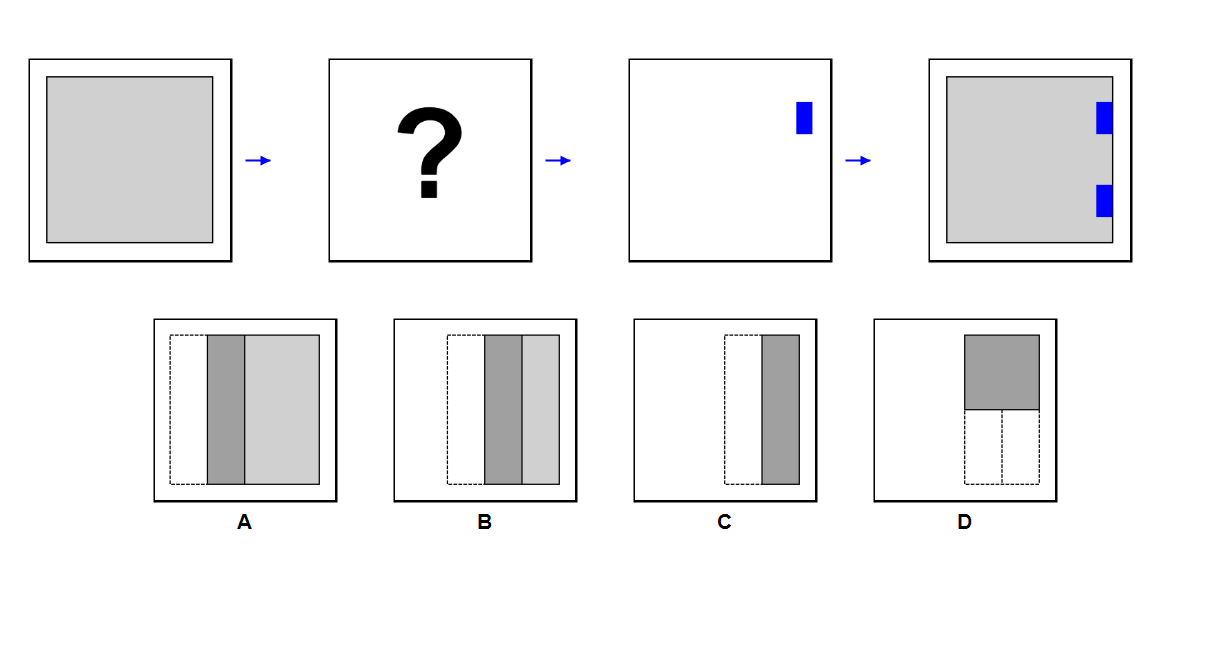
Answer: C